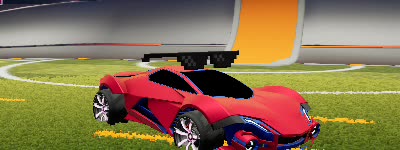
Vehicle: werewolf